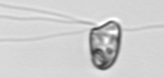
Label: flagellate_morphotype1